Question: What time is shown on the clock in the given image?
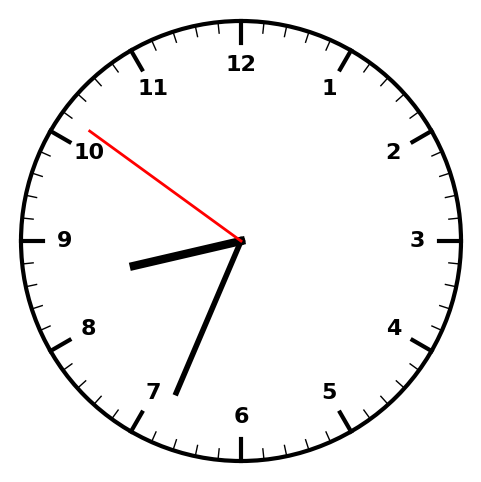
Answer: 08:33:51